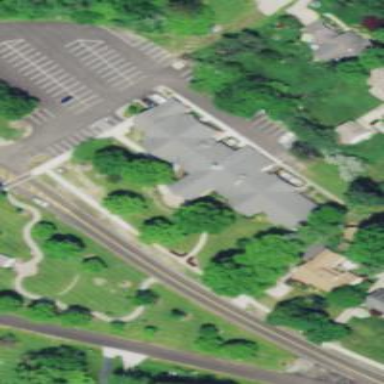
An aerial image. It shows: Library building.